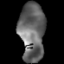
Tissue: lung
Cell type: Others
Senescence score: 0.5546
Nuclear area (px): 1458
Mean DAPI intensity: 102.926